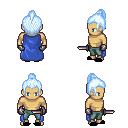
a pixel art fantasy rpg character, male body template, human, tanned skin, blue cape, teal pants, white cyan short topknot hairstyle, metal gloves, black slippers, dagger, four views (front, back, left, right), 2x2 character sprite sheet, small pixel art, hard edges, no anti-aliasing